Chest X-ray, PA view. Patient: 67 years old, sex F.
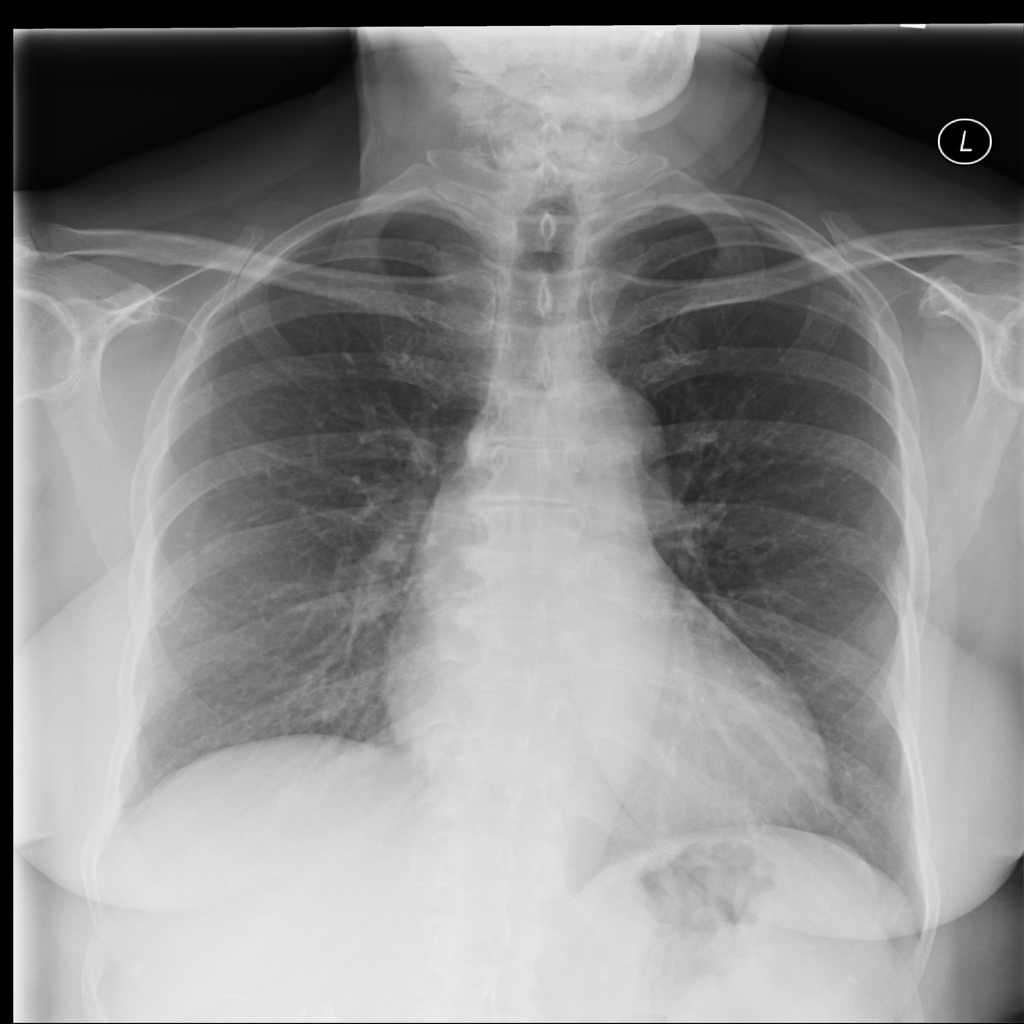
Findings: No Finding